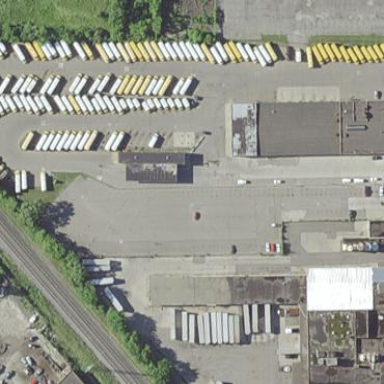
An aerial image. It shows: Industrial area housing bus depot.